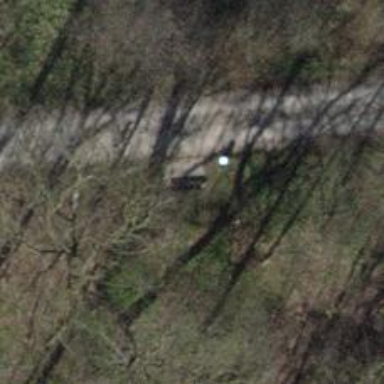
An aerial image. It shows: Brown bench in the vicinity.